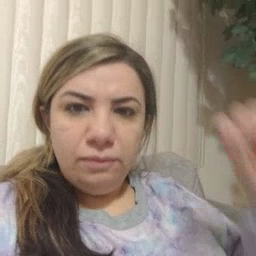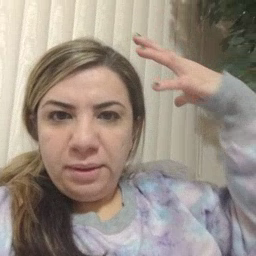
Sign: sun